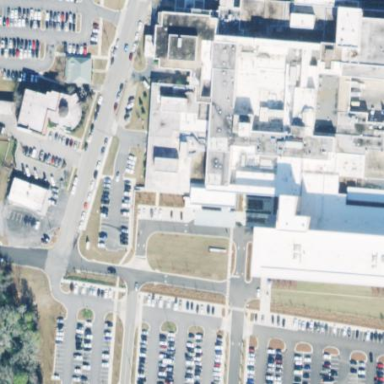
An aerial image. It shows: Hospital building.